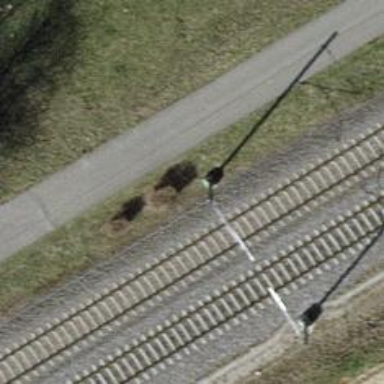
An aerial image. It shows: Catenary mast for power lines.